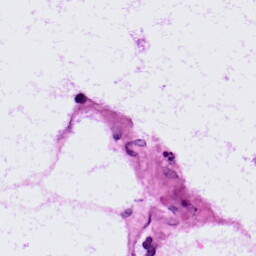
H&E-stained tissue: LymphNode